Field crop: tomato
Growth stage: 1
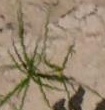
Species: cyperus